The plot shows one second of acceleration measured on a rotor kit. Based on the visible evidence, which rotor condition applies: normal, misalignment, unbalance, looseness?
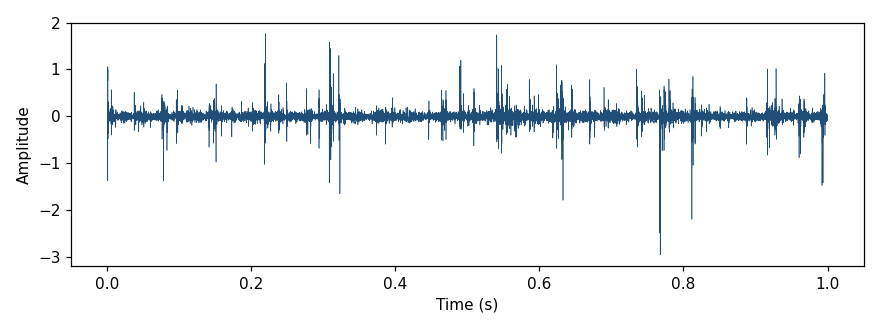
Answer: normal